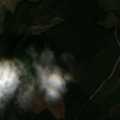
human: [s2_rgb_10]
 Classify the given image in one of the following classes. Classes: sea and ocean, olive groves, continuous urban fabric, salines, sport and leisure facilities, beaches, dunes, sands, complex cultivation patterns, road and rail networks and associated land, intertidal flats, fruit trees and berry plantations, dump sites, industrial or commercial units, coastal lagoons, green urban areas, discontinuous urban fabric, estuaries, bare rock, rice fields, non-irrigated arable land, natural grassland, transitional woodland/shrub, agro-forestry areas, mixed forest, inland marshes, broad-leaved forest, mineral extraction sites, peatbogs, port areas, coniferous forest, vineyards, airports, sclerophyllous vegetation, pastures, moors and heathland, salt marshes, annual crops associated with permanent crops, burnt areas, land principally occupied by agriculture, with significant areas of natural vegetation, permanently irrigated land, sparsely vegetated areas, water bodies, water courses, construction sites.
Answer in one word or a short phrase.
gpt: non-irrigated arable land, coniferous forest, mixed forest, transitional woodland/shrub